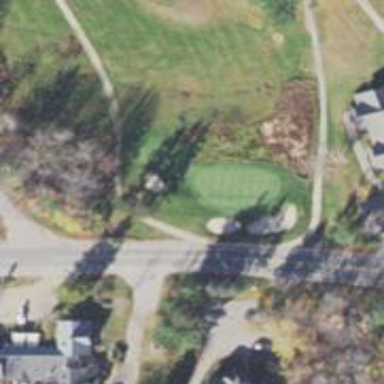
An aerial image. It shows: Golf hole.